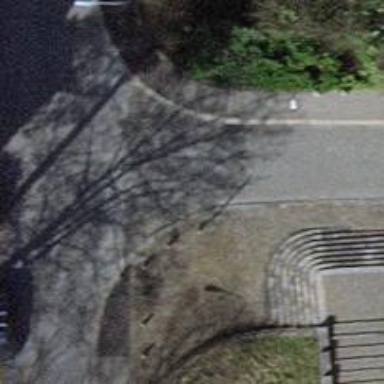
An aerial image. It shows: Footway crossing with settled surface.